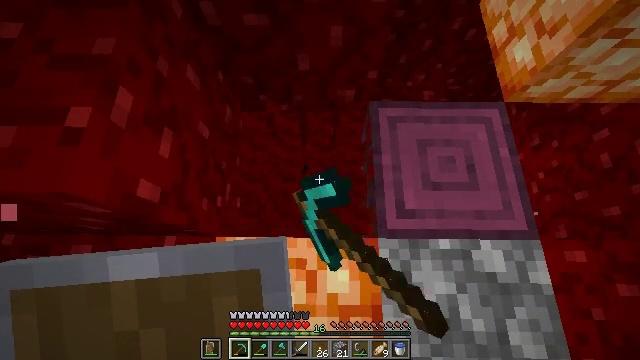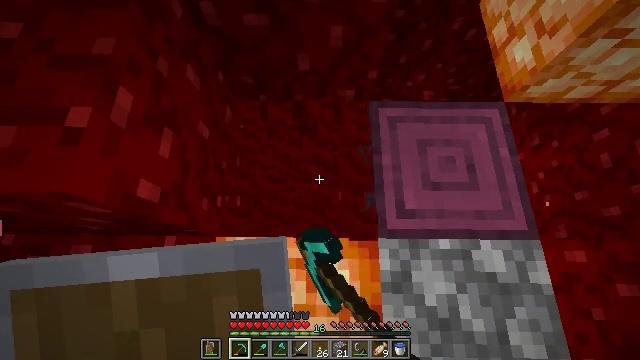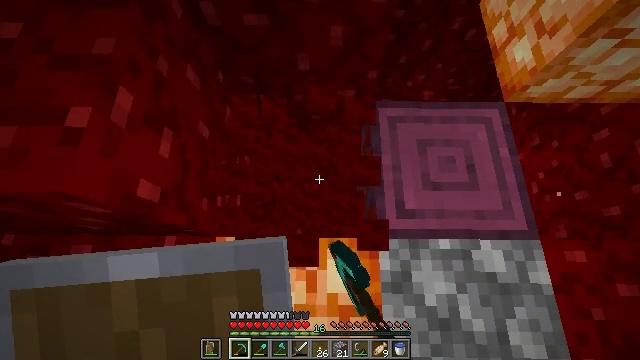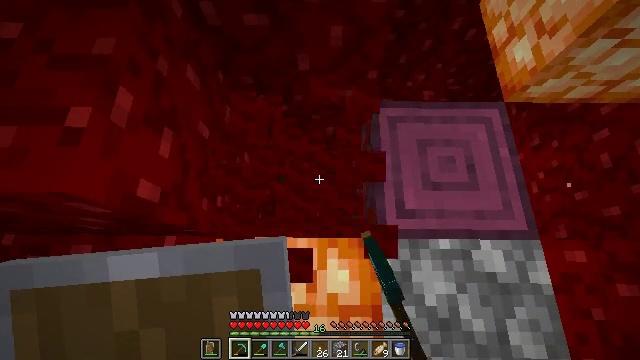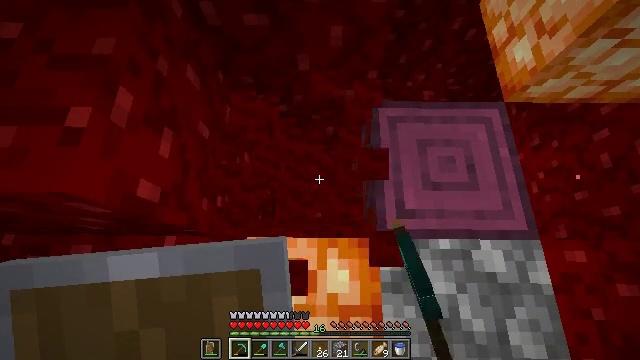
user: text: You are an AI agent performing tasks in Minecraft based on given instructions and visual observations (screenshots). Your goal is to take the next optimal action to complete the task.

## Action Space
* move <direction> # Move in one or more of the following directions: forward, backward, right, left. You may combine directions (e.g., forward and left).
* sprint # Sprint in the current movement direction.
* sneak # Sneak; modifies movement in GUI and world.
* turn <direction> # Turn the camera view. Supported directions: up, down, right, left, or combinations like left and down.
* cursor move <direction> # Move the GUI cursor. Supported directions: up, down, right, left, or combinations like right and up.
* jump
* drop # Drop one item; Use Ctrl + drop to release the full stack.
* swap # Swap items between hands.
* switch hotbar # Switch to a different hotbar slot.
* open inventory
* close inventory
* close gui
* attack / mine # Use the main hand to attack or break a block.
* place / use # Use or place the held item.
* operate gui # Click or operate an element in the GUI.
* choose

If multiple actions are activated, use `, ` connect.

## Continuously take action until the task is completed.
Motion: motion action
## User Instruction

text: Break the nether wart block with a tool.
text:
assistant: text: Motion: attack / mine
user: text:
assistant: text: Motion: attack / mine
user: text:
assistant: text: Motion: attack / mine
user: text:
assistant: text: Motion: attack / mine
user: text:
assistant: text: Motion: attack / mine